Question: Let me explain my project first. I have some data in my 'SQLIte' DB table called "note".
In "note" table I have these fields: 'id', 'noteToken', 'note'.
What I am doing here is load all the 'note' in an 'NSMUtableArray' from that table. And create 'UIButton' according to that 'array' content number and add those buttons in a 'UIScrollView' as 'subView'. The number of buttons and width of 'scrollview' generate auto according to the number of content of that array. Now, when some one tap one of those Buttons, it will bring him to a next 'viewController' and show him the corresponding note details in that 'viewController'.
I do the same thing with another 'NSMUtableArray', but these time it read all the 'id' from the "note" table. It equally generate new delete button in the same 'UIScrollView'. But if some one tap on these delete button it will delete that particular note from the table "note" of 'SQLIte' DB. 'UIScrollView'. All are done except the 'UIScrollView'. This is what I want. I tried with all exist solution but don't know why it's not working.
Here is my code:
'''
- (void)viewDidLoad
{
[super viewDidLoad];
self.noteToken = [NSString stringWithFormat:@"%@%@", fairId, exibitorId];
scrollViewNoteWidth = 100;
[scrollViewNote setScrollEnabled:YES];
[scrollViewNote setContentSize:CGSizeMake((noteButtonWidth * countNoteButtonArray) + scrollViewNoteWidth, 100)];
sqLite = [[SQLite alloc] init];
[self.sqLite callDataBaseAndNoteTableMethods];
self.noteButtonArrayy = [[NSMutableArray alloc] init];
noteButtonArrayy = [self.sqLite returnDataFromNoteTable:noteToken];
[self LoadNoteButtonAndDeleteButton:noteButtonArrayy];
}
//////////////*----------------------- Note Section (Down) -----------------------*//////////////
-(void) LoadNoteButtonAndDeleteButton:(NSMutableArray *) noteButtonArray
{
sQLiteClass = [[SQLiteClass alloc] init];
noteButtonArrayToShowNoteButton = [[NSMutableArray alloc] init];
/*--------------- Load the noteButton & pass note (Down)---------------*/
for (int i = 0; i < [noteButtonArray count]; i++)
{
sQLiteClass = [noteButtonArray objectAtIndex:i];
// NSString *ids = [NSString stringWithFormat:@"%d", sQLiteClass.idNum];
NSString *nt = sQLiteClass.note;
[noteButtonArrayToShowNoteButton addObject:nt];
}
[self ShowNoteButtonMethod:noteButtonArrayToShowNoteButton];
/*--------------- Load the noteButton & pass note (Up)---------------*/
/*--------------- Load the deleteButton & pass id (Down)---------------*/
noteButtonArrayToDeleteNoteButton = [[NSMutableArray alloc] init];
for (int i = 0; i < [noteButtonArray count]; i++)
{
sQLiteClass = [noteButtonArray objectAtIndex:i];
// Convert int into NSString
NSString *ids = [NSString stringWithFormat:@"%d", sQLiteClass.idNum];
[noteButtonArrayToDeleteNoteButton addObject:ids];
}
[self ShowNoteDeleteButtonMethod:noteButtonArrayToDeleteNoteButton];
/*--------------- Load the deleteButton & pass id (Down)---------------*/
}
-(void) ShowNoteButtonMethod:(NSMutableArray *) btnarray
{
countNoteButtonArray = [btnarray count];
// For note button
noteButtonWidth = 60;
noteButtonXposition = 8;
for (NSString *urls in btnarray)
{
noteButtonXposition = [self addNoteButton:noteButtonXposition AndURL:urls];
}
}
-(int) addNoteButton:(int) xposition AndURL:(NSString *) urls
{
noteButton =[ButtonClass buttonWithType:UIButtonTypeCustom];
noteButton.frame = CGRectMake(noteButtonXposition, 8.0, noteButtonWidth, 60.0);
[noteButton setImage:[UIImage imageNamed:@"note.png"] forState:UIControlStateNormal];
[noteButton addTarget:self action:@selector(tapOnNoteButton:) forControlEvents:UIControlEventTouchUpInside];
[noteButton setUrl:urls];
noteButton.backgroundColor = [UIColor clearColor];
[self.scrollViewNote addSubview:noteButton];
noteButtonXposition = noteButtonXposition + noteButtonWidth + 18;
return noteButtonXposition;
}
-(void)tapOnNoteButton:(ButtonClass*)sender
{
urlNote = sender.url;
[self performSegueWithIdentifier:@"goToNoteDetailsViewController" sender:urlNote];
}
-(void) ShowNoteDeleteButtonMethod:(NSMutableArray *) btnarray
{
countNoteButtonArray = [btnarray count];
// For delete button
deleteNoteButtonWidth = 14;
deleteNoteButtonXposition = 31;
for (NSString *idNumber in btnarray)
{
deleteNoteButtonXposition = [self addDeleteButton:deleteNoteButtonXposition AndURL:idNumber];
}
}
-(int) addDeleteButton:(int) xposition AndURL:(NSString *) idNumber
{
deleteNoteButton =[ButtonClass buttonWithType:UIButtonTypeCustom];
deleteNoteButton.frame = CGRectMake(deleteNoteButtonXposition, 74.0, deleteNoteButtonWidth, 20.0);
[deleteNoteButton setImage:[UIImage imageNamed:@"delete.png"] forState:UIControlStateNormal];
[deleteNoteButton addTarget:self action:@selector(tapOnDeleteButton:) forControlEvents:UIControlEventTouchUpInside];
[deleteNoteButton setIdNum:idNumber];
deleteNoteButton.backgroundColor = [UIColor clearColor];
[self.scrollViewNote addSubview:deleteNoteButton];
deleteNoteButtonXposition = deleteNoteButtonXposition + deleteNoteButtonWidth + 65;
return deleteNoteButtonXposition;
}
-(void)tapOnDeleteButton:(ButtonClass*)sender
{
idNumb = sender.idNum;
[self.sqLite deleteData:[NSString stringWithFormat:@"DELETE FROM note WHERE id IS '%@'", idNumb]];
// NSLog(@"idNumb %@", idNumb);
//[self.view setNeedsDisplay];
//[self.view setNeedsLayout];
//[self LoadNoteButtonAndDeleteButton];
//[self viewDidLoad];
// if ([self isViewLoaded])
// {
// //self.view = Nil;
// //[self viewDidLoad];
// [self LoadNoteButtonAndDeleteButton];
// }
}
//////////////*----------------------- Note Section (Up) -----------------------*//////////////
-(void) prepareForSegue:(UIStoryboardSegue *)segue sender:(id)sender
{
if ([segue.identifier isEqualToString:@"goToNoteDetailsViewController"])
{
NoteDetailsViewController *noteDetailsViewController = [segue destinationViewController];
[noteDetailsViewController setUrl:sender];
}
}
'''
Here's the screen shot:

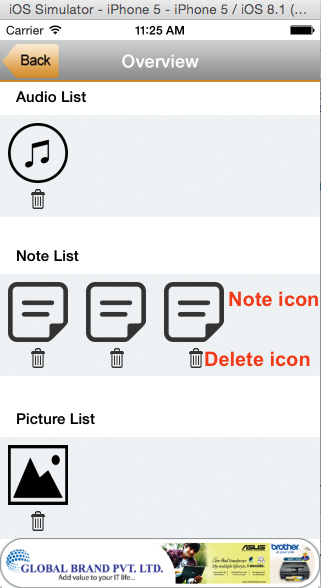
Answer: Here we can feel the difference between 'UIScrollView' and 'UICollectionView', however 'UICollectionView' is made up of 'UIScrollView', 'UICollectionView' can be reload and adjust its content accordingly, where 'UIScrollView' can't.
Ok, now in your case, you've to reload (refresh) your scroll view, which is not possible as we can with 'UICollectionView' or 'UITableView'.
You've two options,
Best option (little tough) : replace 'UIScrollView' with 'UICollectionView' - will take some of your time, but better for reducing code complexity and good performance of your app.
Poor option (easy) : Stay as it with 'UIScrollView' - when you want to reload, delete each subview from it, and then again show and load everything. Highly not recommended.
IMHO, you should go with best option.